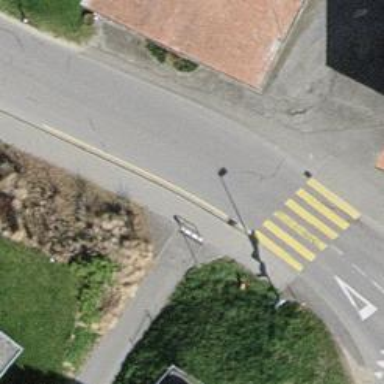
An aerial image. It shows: Pedestrian road.